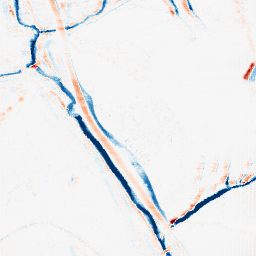
Category: morphological
Decomposition family: morphological_ellipse
Decomposition parameters: operation: average
width: 5
height: 10
Upsampling method: fft_zeropad
Upsampling parameters: scale: 4
Upsampling scale: 4